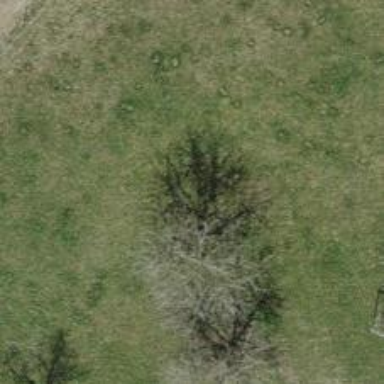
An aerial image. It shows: Beautiful tree in nature.